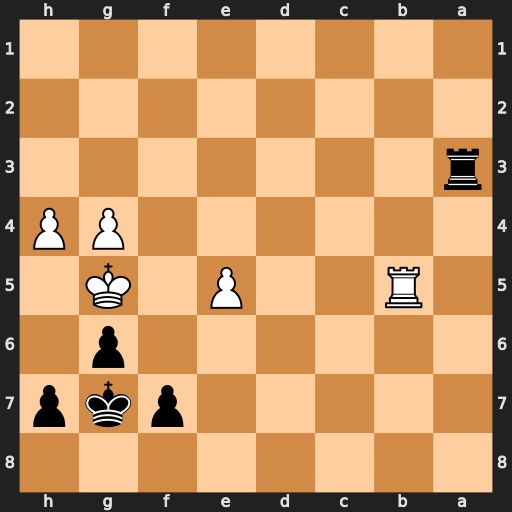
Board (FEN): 8/5pkp/6p1/1R2P1K1/6PP/r7/8/8
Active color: b
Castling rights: -
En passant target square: -
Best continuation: Rf3 h5 h6+ Kh4 g5#